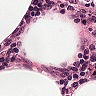
Metastatic tissue present: no